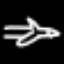
Label: airplane